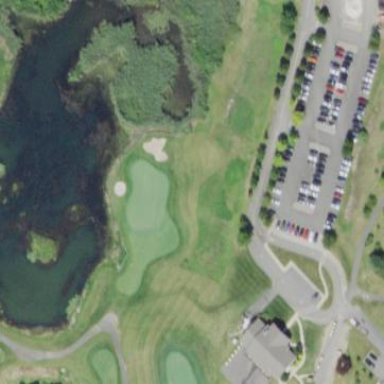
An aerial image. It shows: Rough area on grassy golf course.